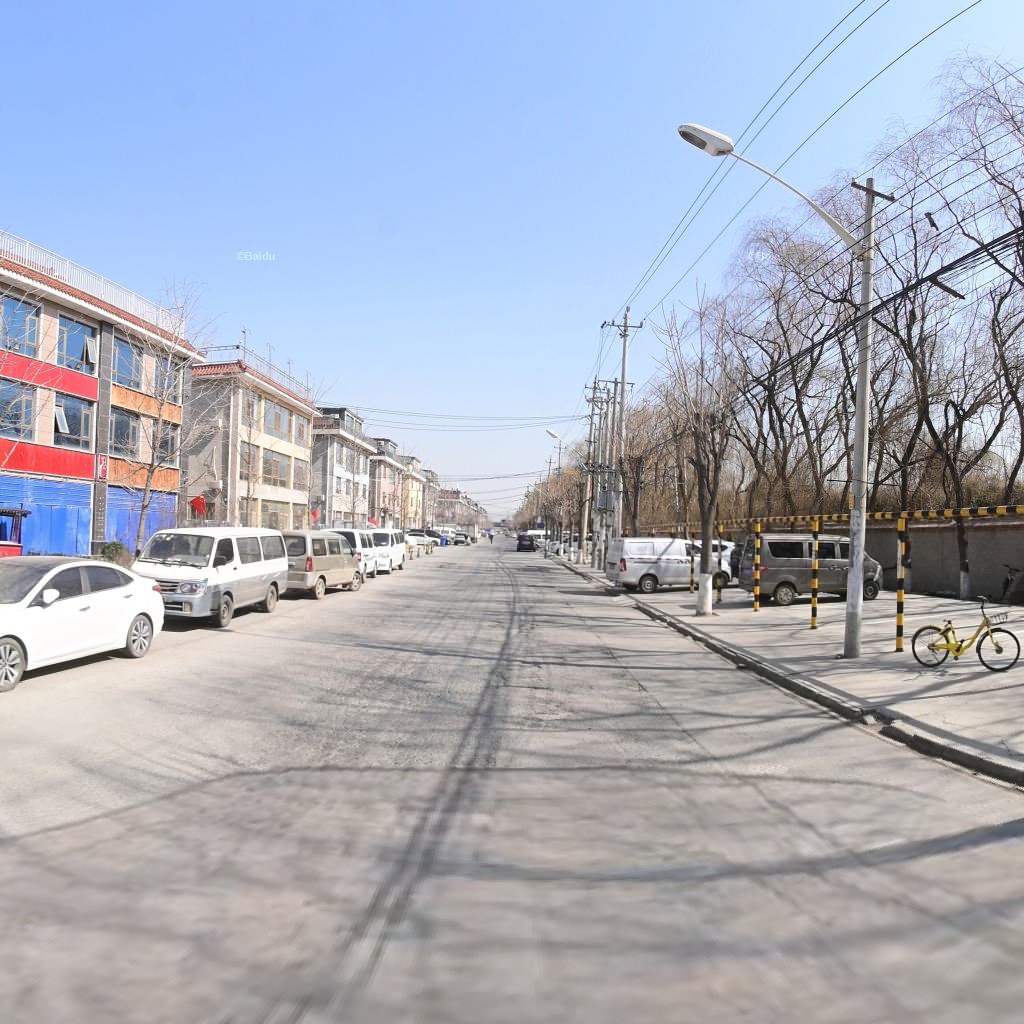
Region: Chaoyang
Road damage annotations: alligator crack